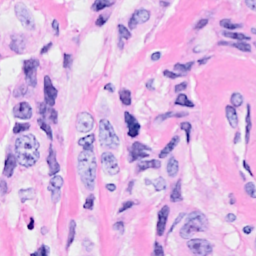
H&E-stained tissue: Breast